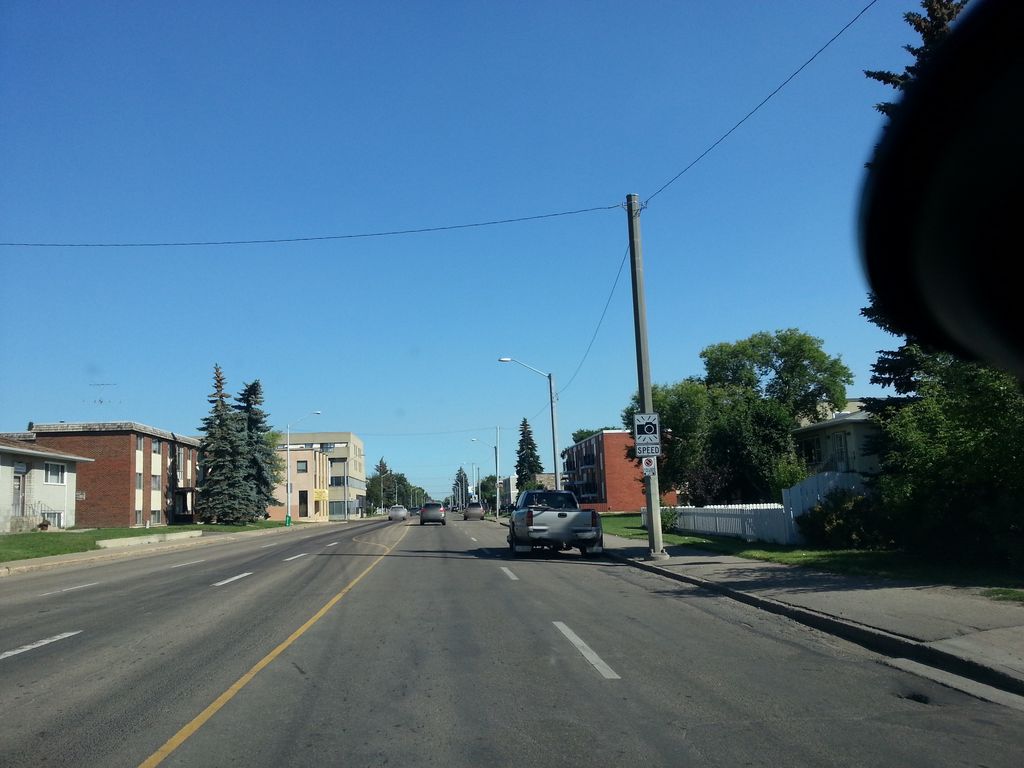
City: edmonton